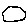
Label: hexagon